Question: Consider the following code:
'''
var lineObj = new fabric.Line([120,200,320,200],{
stroke: '#000000',
strokeWidth: 1
});
canvas.add(lineObj);
'''
This 1 pixel line is very hard to select owing to its very small width.
What I wish to do here is to increase its selection area.
Like this:

Is there any way in which I can accomplish this?
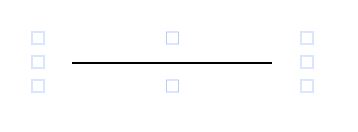
Answer: Yes, we have 'padding' value for that.
'''
var lineObj = new fabric.Line([120,200,320,200], {
stroke: '#000000',
strokeWidth: 1,
padding: 20
});
canvas.add(lineObj);
'''

Did I mention Fabric is flexible and powerful? :)
@markE Nice solution! Glad you're finding it easy to walk through source code.